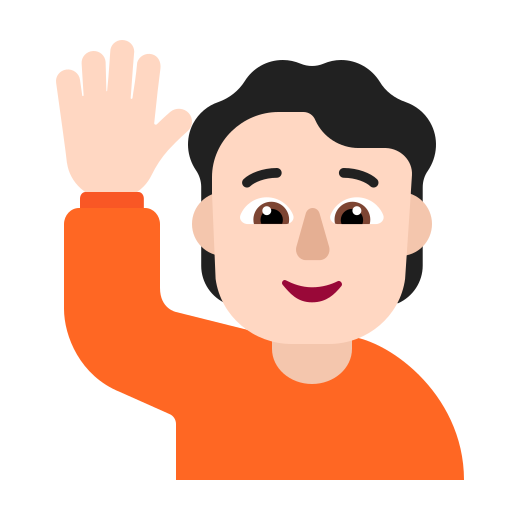
person raising hand flat light